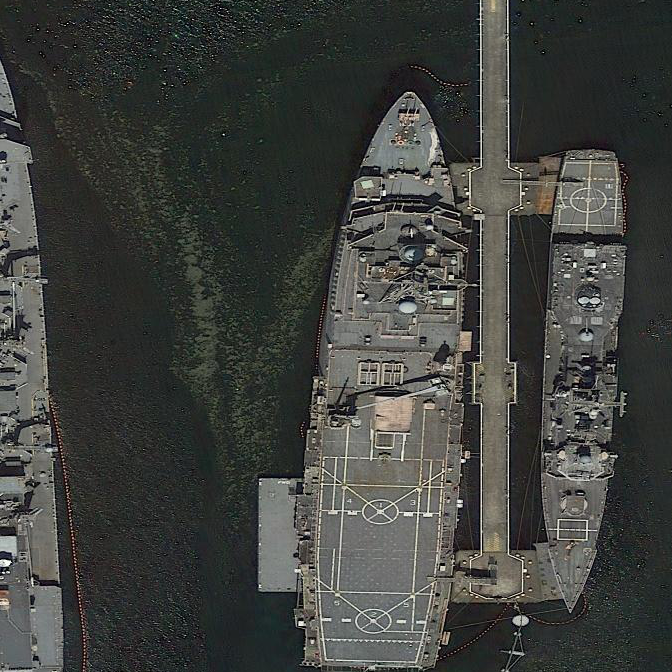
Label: combat